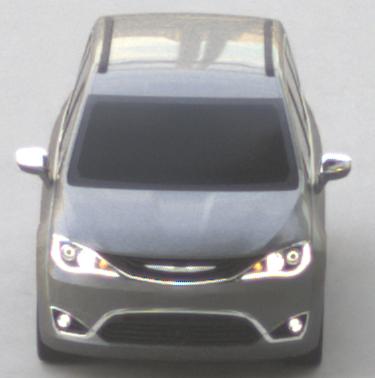
Make: Chrysler
Model: Pacifica
Detailed model: -
Model produced from: 2016
Model produced until: 2020
Doors: 5
Color: gray
Road condition: dry road
Daytime: sunrise or sunset
Contrast: medium contrast